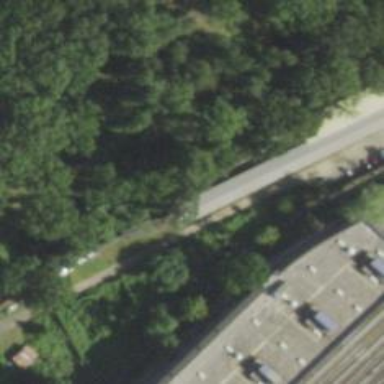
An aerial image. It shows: Monorail railway siding.